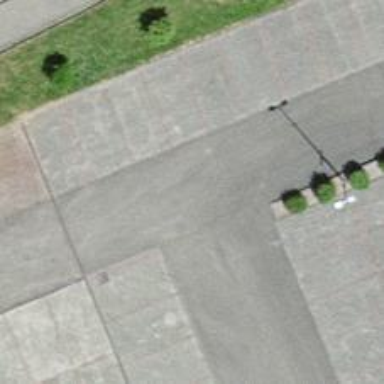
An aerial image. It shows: Parking aisle designated as service road.